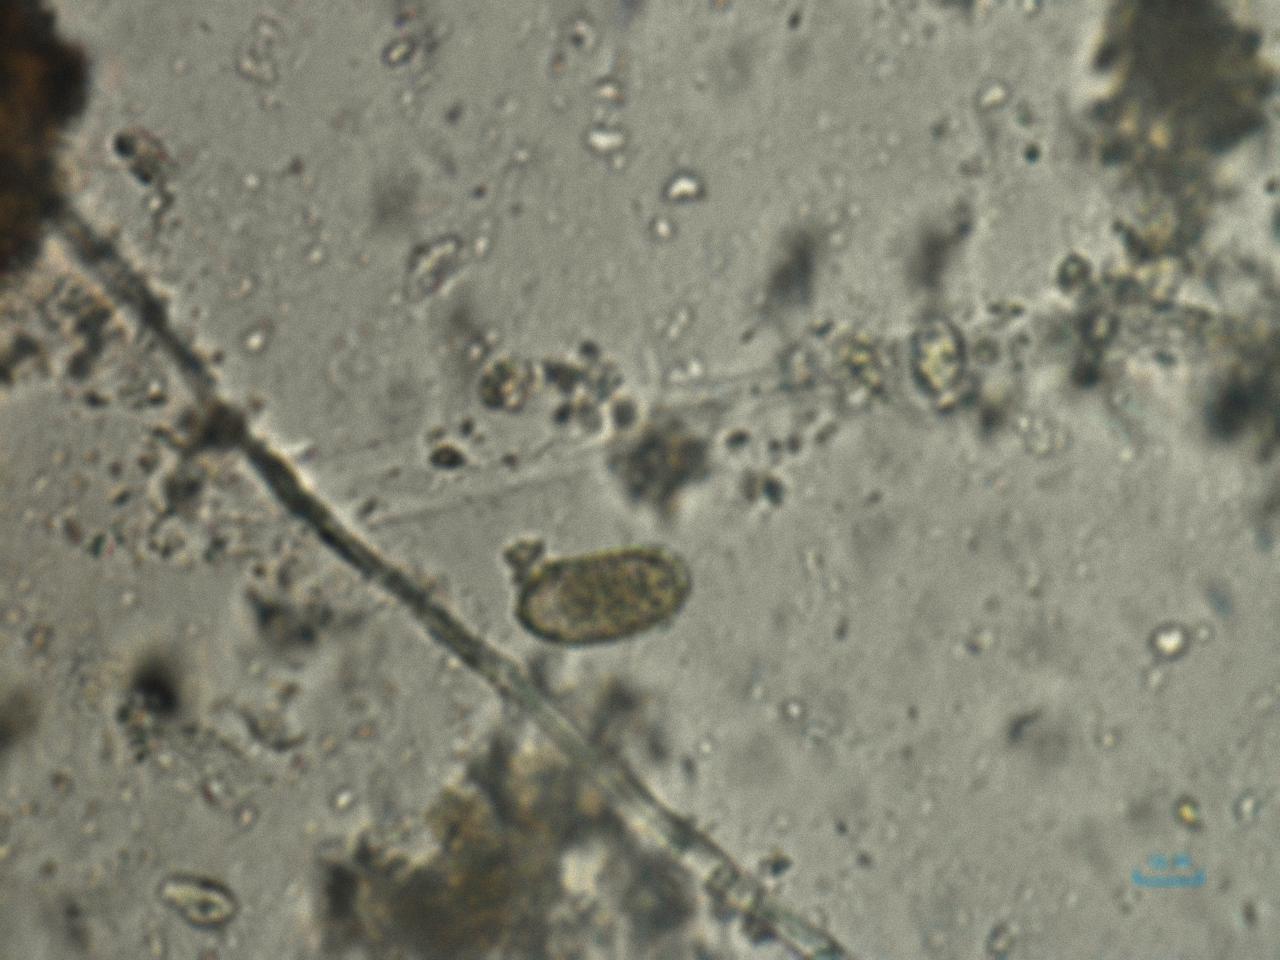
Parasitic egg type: Capillaria philippinensis